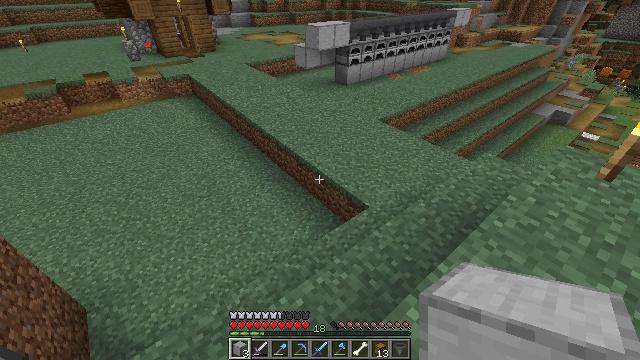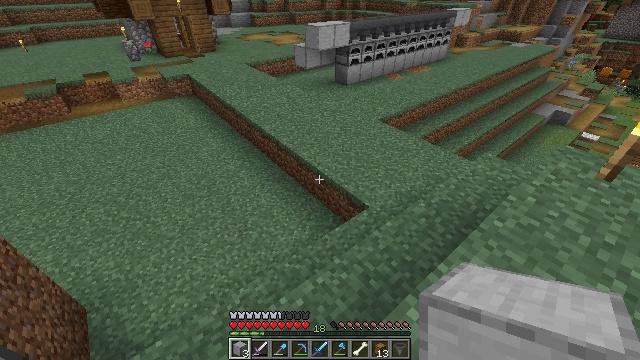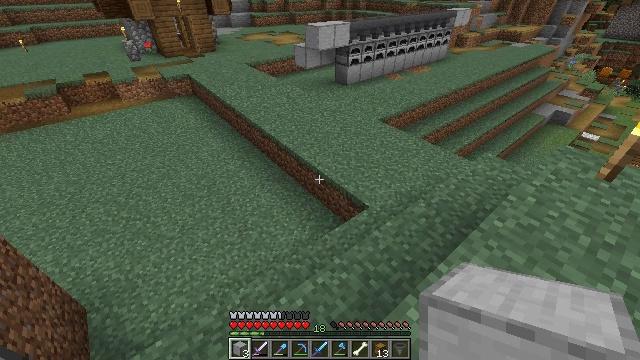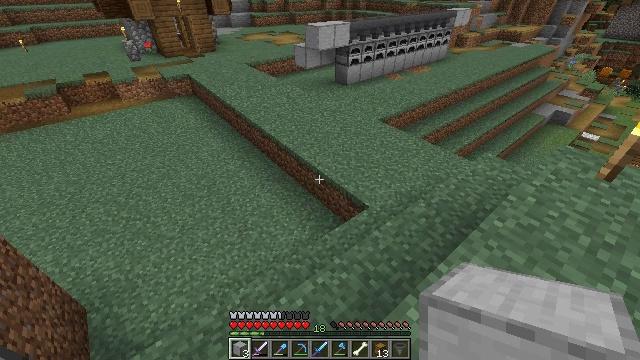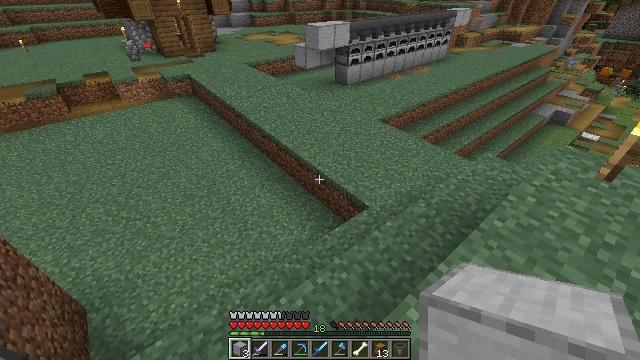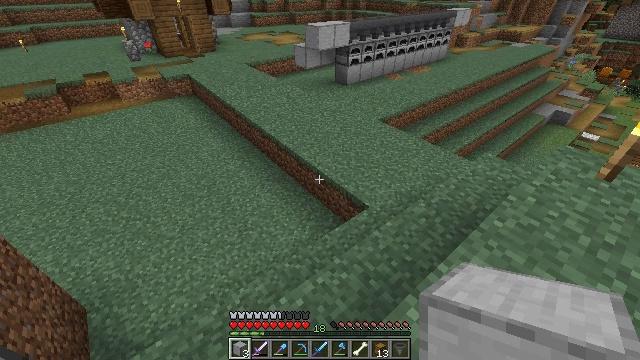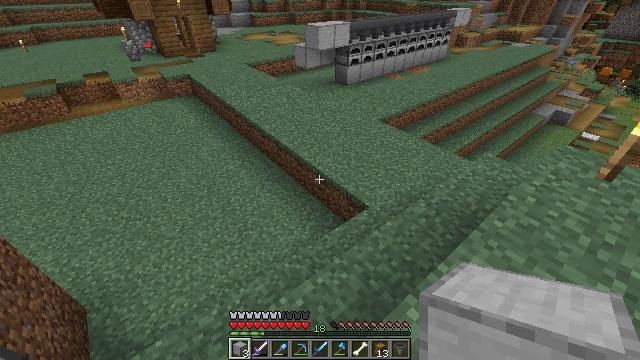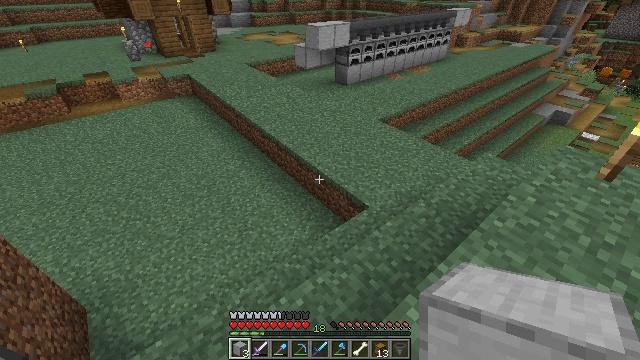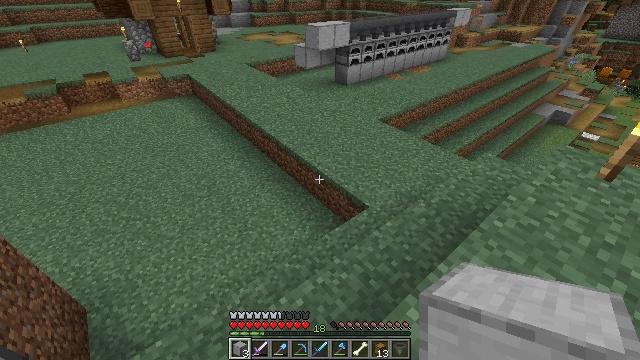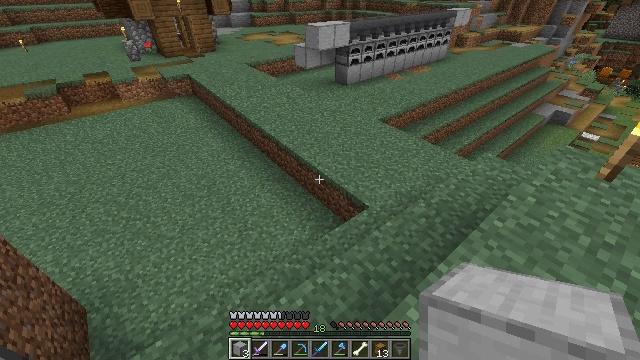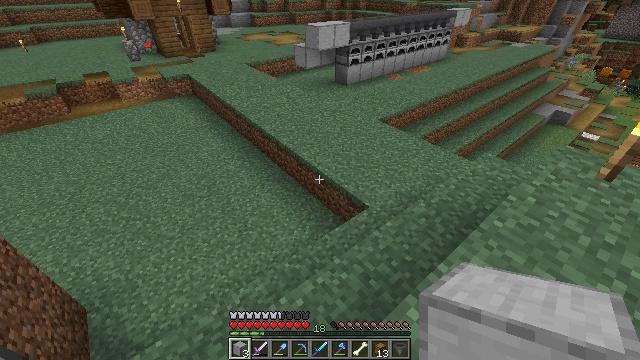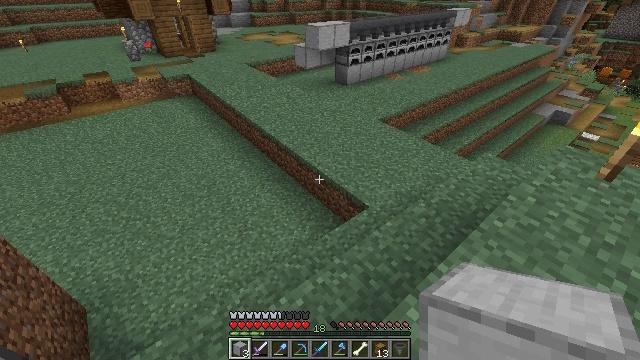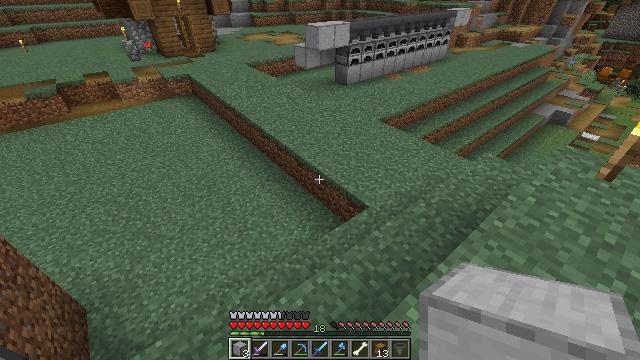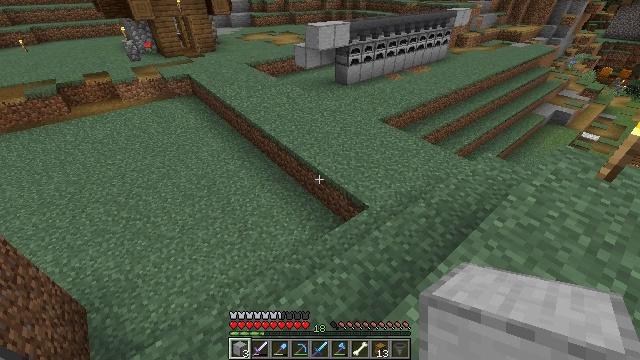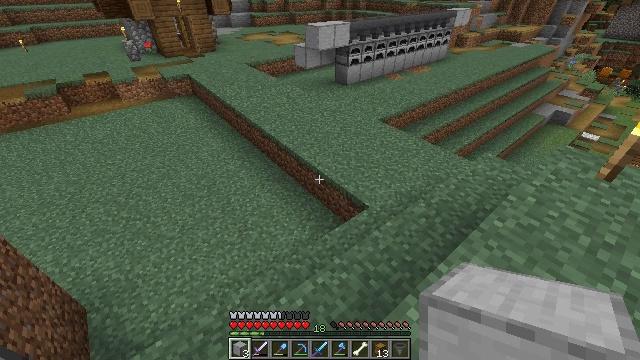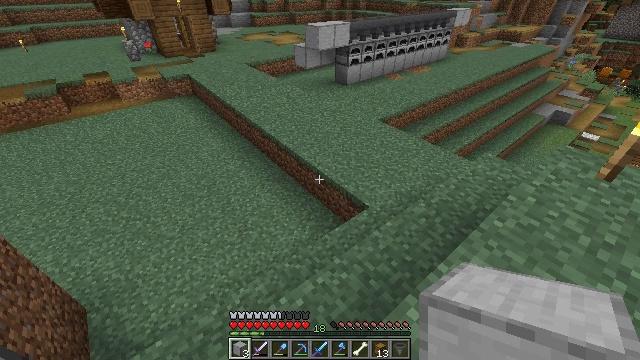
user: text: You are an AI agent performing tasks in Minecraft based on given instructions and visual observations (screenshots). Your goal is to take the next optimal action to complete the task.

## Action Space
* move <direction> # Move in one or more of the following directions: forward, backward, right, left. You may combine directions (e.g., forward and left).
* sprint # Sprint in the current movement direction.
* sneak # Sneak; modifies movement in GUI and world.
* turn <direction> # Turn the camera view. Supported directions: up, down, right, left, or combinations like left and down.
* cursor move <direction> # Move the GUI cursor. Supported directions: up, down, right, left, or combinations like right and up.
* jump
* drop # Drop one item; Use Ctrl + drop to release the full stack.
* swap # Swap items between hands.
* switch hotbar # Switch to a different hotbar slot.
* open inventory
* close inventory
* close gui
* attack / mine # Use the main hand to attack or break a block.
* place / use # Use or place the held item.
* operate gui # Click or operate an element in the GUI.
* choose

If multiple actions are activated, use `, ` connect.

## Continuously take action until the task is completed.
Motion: motion action
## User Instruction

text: Convert stone into smooth stone using the furnace.
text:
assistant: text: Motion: no_op
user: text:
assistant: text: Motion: no_op
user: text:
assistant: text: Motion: no_op
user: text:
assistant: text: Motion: no_op
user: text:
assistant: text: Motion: no_op
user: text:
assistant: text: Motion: no_op
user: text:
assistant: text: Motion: no_op
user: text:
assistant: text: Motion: no_op
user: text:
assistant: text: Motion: no_op
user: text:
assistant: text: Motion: no_op
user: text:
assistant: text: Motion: no_op
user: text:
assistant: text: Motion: no_op
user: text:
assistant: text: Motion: no_op
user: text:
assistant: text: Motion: no_op
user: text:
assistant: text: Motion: no_op
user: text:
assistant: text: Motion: no_op
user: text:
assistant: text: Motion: no_op
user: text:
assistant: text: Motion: no_op
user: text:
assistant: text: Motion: no_op
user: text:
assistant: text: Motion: no_op
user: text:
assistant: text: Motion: no_op
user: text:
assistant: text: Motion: no_op
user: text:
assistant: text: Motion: no_op
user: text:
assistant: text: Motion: no_op
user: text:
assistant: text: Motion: no_op
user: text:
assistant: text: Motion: no_op
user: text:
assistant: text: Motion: no_op
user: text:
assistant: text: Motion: no_op
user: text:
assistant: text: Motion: no_op
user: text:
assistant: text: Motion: no_op